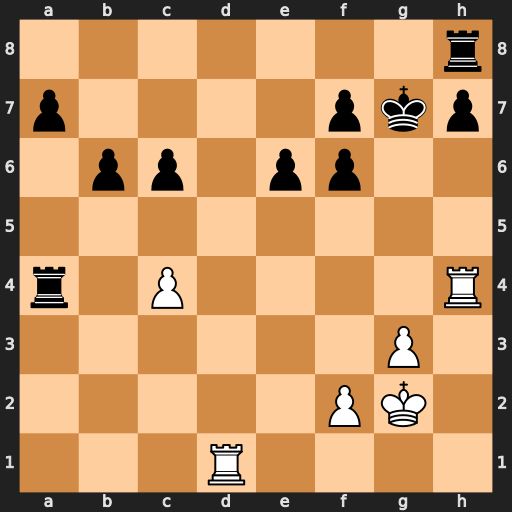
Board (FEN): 7r/p4pkp/1pp1pp2/8/r1P4R/6P1/5PK1/3R4
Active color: w
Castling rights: -
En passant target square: -
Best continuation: Rg4+ Kf8 Rd8+ Ke7 Rxh8